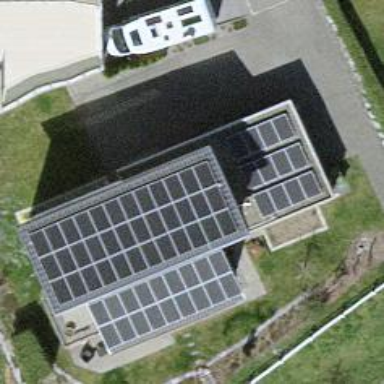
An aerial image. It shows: Solar power generator utilizing photovoltaic technology with solar photovoltaic panels.